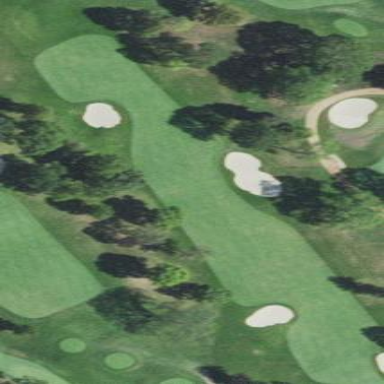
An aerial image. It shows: Well-maintained golf fairway within grassy area designated for the sport of golf.